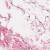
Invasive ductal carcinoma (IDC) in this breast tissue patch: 0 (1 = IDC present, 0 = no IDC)